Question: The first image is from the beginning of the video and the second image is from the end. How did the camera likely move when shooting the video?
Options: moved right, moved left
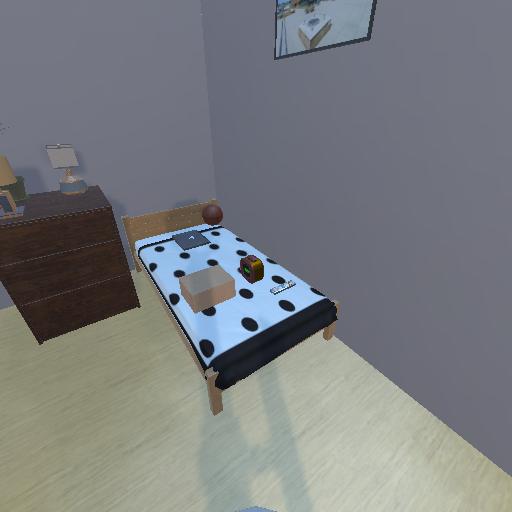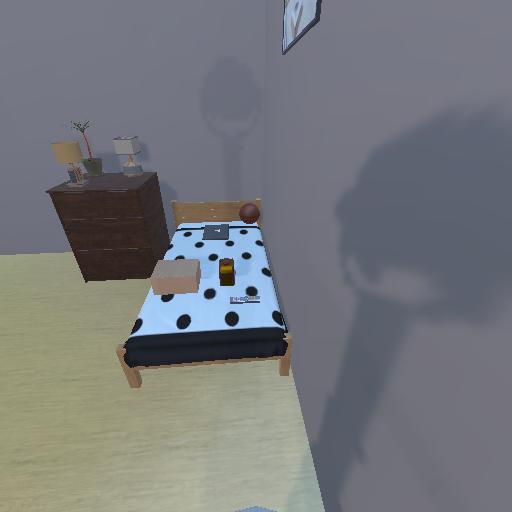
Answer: moved right